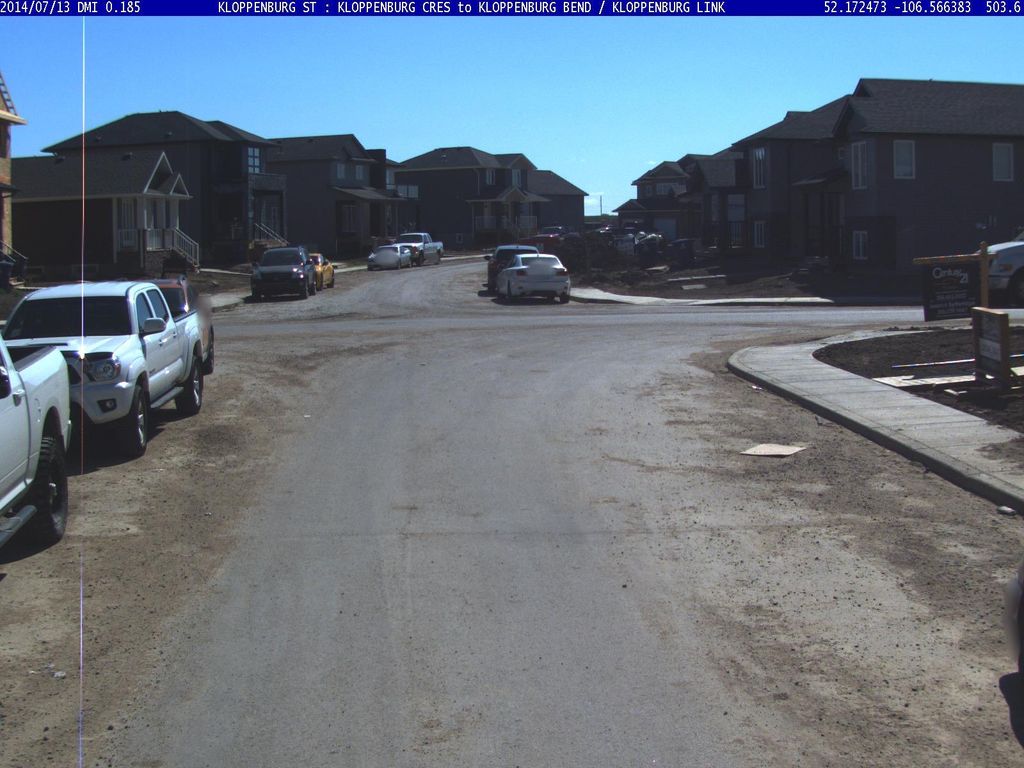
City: saskatoon